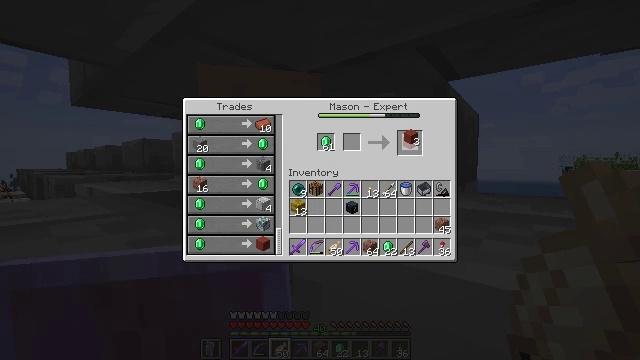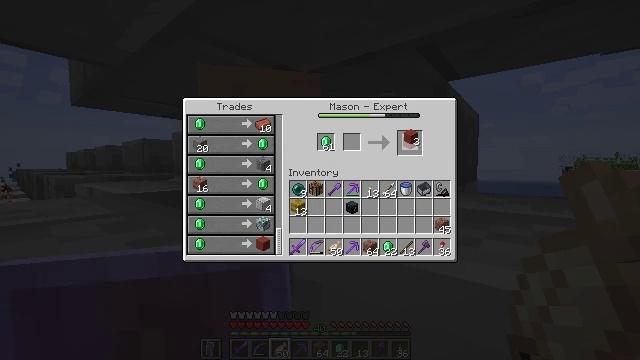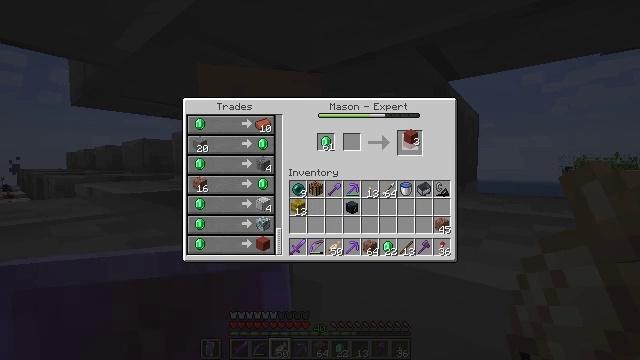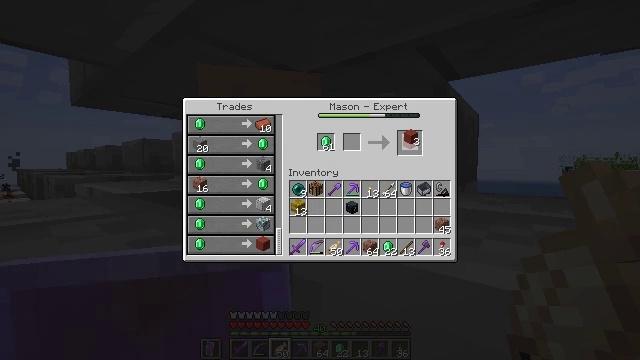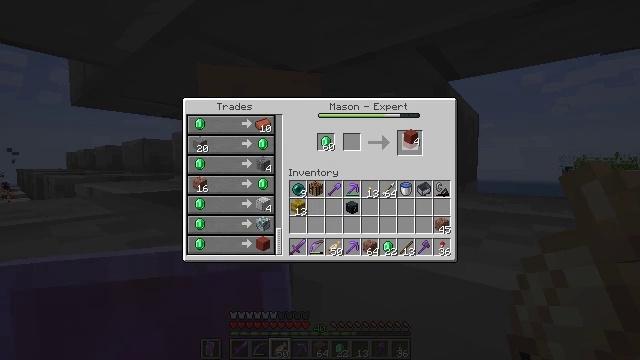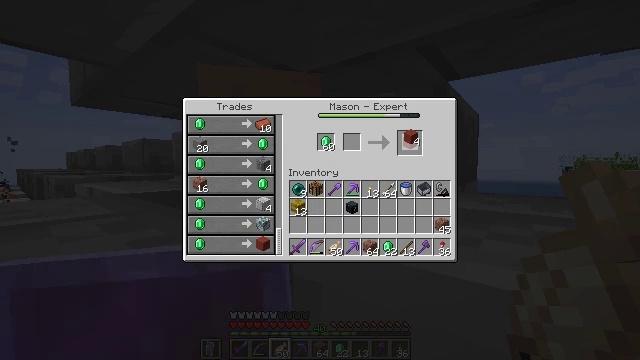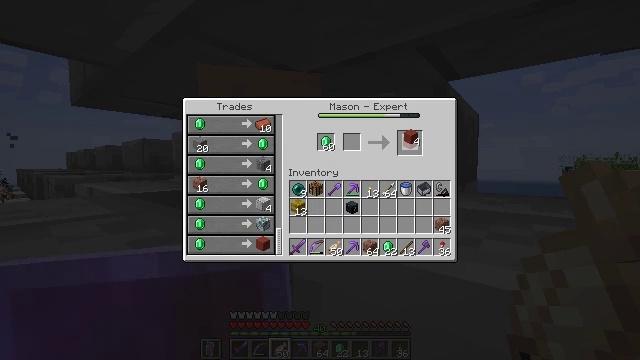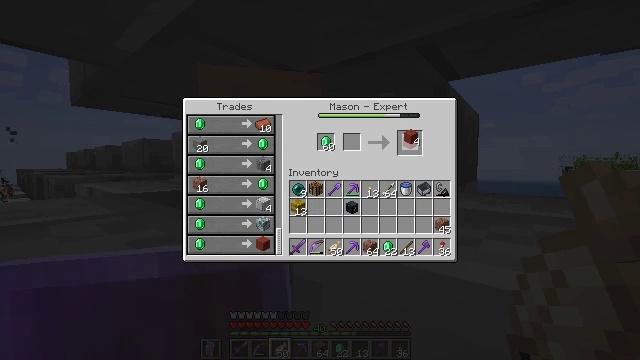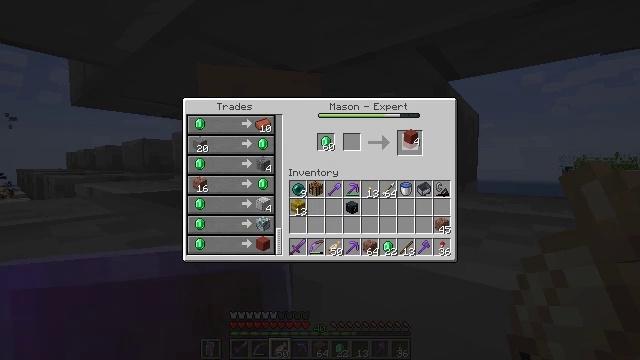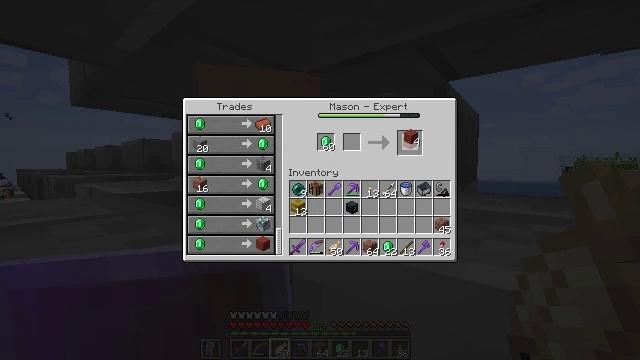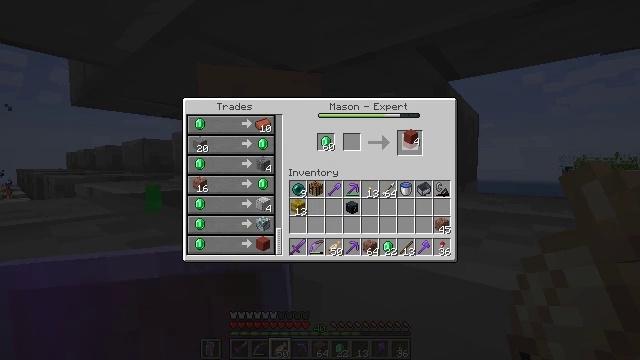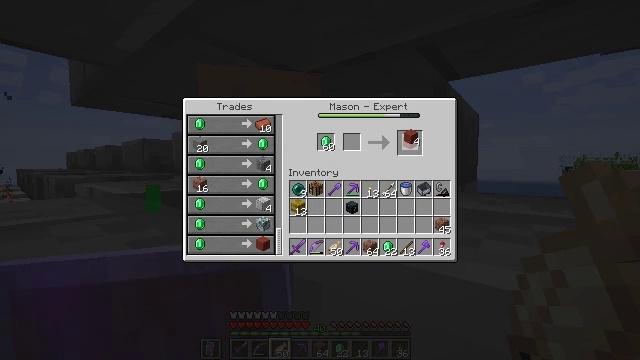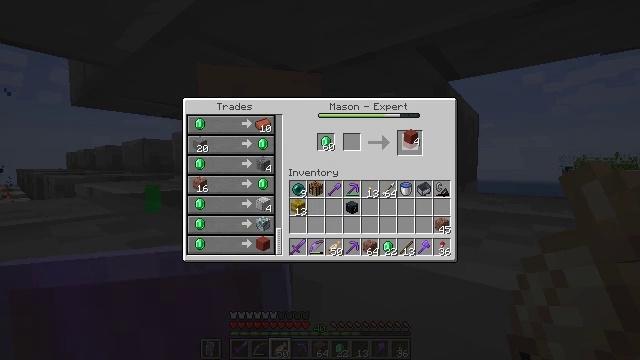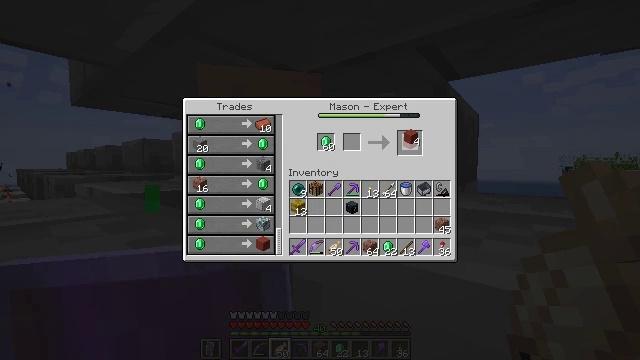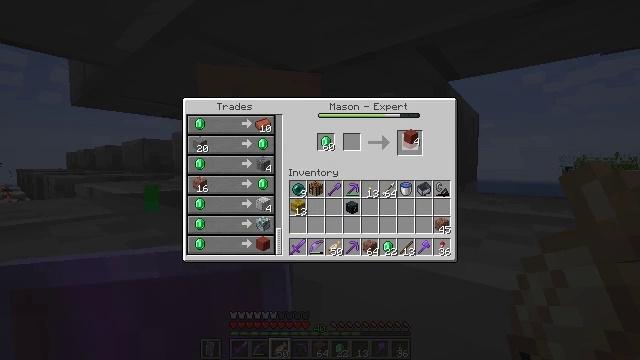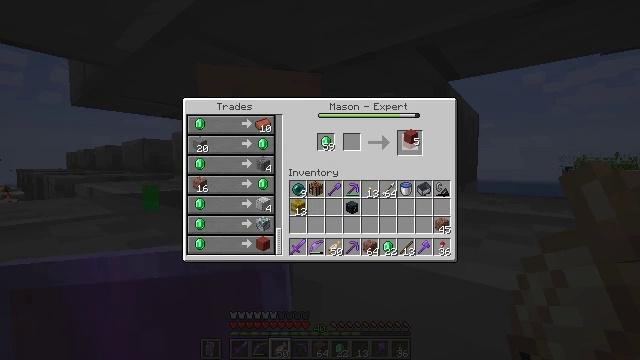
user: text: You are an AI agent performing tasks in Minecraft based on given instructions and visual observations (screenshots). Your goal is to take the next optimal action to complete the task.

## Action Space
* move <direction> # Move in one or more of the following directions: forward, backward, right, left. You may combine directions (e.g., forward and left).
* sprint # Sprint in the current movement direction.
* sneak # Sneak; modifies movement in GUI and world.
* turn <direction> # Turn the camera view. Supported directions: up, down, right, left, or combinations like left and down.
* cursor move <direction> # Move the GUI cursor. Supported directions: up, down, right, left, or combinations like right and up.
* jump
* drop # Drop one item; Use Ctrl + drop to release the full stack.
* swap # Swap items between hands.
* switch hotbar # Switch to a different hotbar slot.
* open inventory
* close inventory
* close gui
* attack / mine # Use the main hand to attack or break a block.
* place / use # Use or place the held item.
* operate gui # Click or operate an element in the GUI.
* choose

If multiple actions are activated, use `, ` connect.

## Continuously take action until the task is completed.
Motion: motion action
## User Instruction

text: craft item red terracotta
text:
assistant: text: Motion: attack / mine
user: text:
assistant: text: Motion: attack / mine
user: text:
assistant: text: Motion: attack / mine
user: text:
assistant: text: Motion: no_op
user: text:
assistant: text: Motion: no_op
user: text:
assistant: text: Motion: no_op
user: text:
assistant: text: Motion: no_op
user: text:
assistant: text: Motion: no_op
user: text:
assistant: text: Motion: no_op
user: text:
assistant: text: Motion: no_op
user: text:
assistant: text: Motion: no_op
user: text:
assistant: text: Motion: attack / mine
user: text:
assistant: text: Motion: attack / mine
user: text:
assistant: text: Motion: attack / mine
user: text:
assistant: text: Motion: no_op
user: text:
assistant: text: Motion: no_op
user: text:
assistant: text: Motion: no_op
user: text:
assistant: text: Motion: no_op
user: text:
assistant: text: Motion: no_op
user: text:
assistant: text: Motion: no_op
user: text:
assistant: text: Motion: no_op
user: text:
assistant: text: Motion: no_op
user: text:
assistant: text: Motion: no_op
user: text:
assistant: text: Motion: attack / mine
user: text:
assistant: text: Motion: attack / mine
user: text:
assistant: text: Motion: attack / mine
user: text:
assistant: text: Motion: no_op
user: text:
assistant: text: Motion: no_op
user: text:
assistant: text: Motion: no_op
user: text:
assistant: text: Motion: no_op